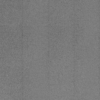
Label: dusty